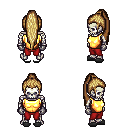
a pixel art fantasy rpg character, male body template, skeleton, gold chest armor, red pants, blonde extra-long topknot hairstyle, metal gloves, gray slippers, four views (front, back, left, right), 2x2 character sprite sheet, small pixel art, hard edges, no anti-aliasing